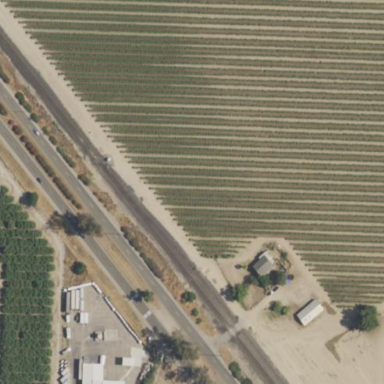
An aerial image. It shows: Vineyard.